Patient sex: M
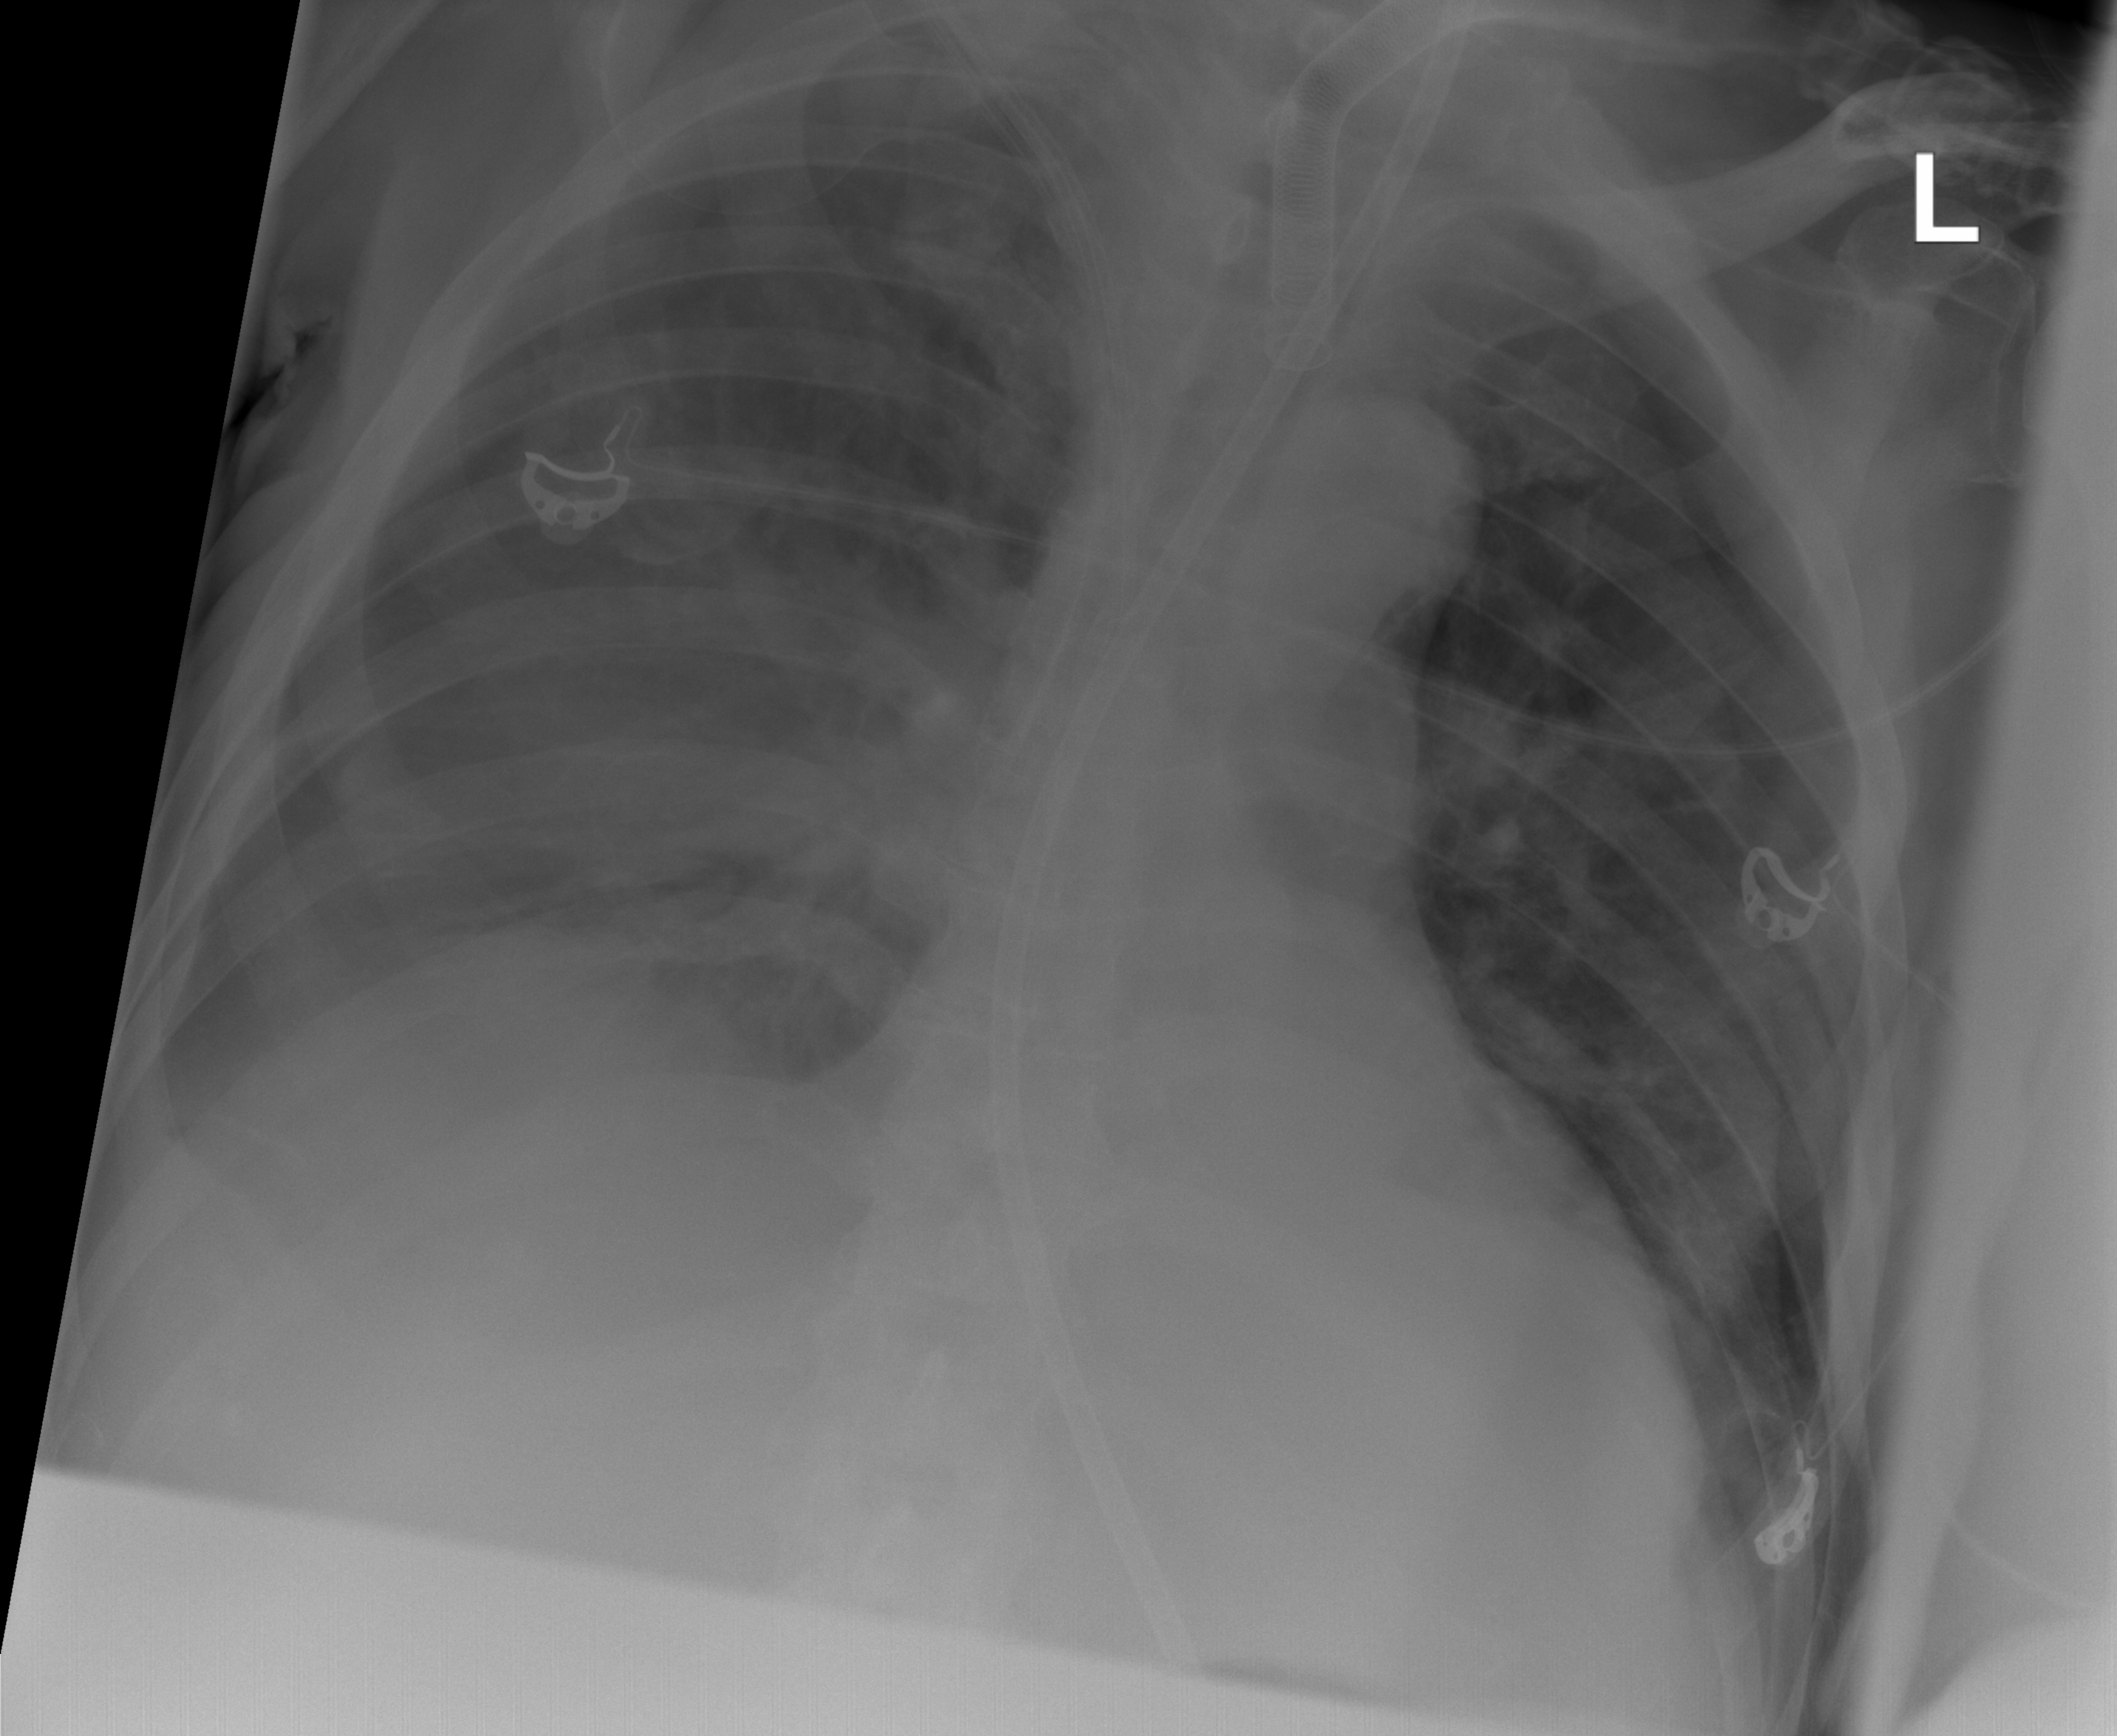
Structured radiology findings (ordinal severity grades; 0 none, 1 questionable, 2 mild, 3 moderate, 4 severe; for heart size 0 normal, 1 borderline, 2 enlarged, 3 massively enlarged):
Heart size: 0
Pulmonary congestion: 0
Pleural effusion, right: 3
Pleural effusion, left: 2
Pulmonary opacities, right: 2
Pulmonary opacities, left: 0
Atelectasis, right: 2
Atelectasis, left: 2